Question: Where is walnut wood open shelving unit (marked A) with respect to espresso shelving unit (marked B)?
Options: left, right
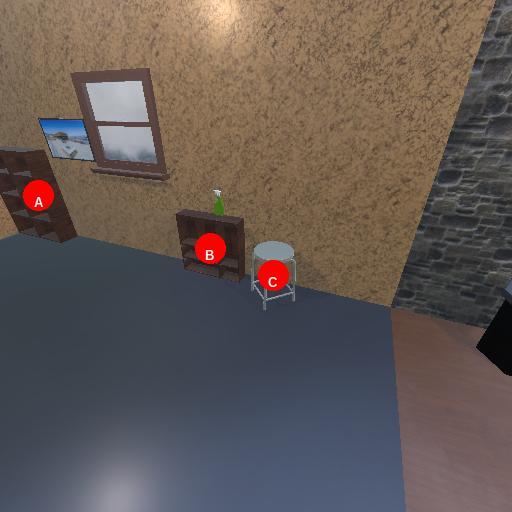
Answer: left